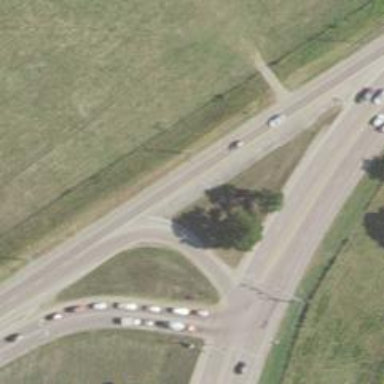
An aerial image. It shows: Primary link highway.